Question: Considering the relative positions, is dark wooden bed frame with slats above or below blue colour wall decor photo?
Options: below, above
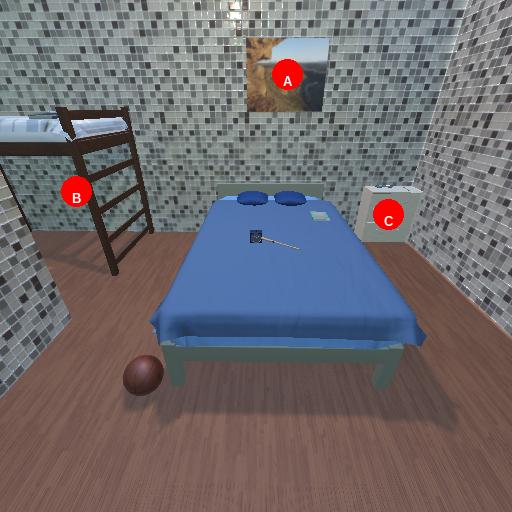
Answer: below